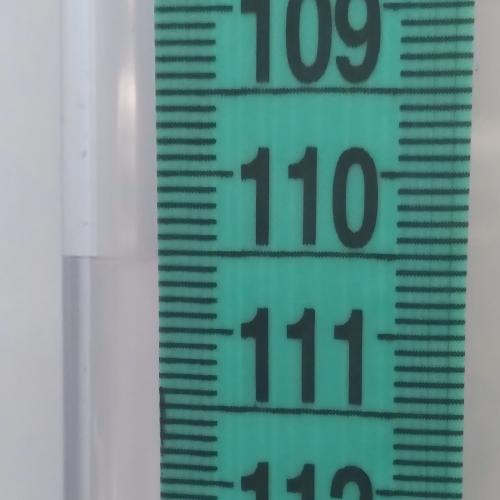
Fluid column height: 110.6 cm